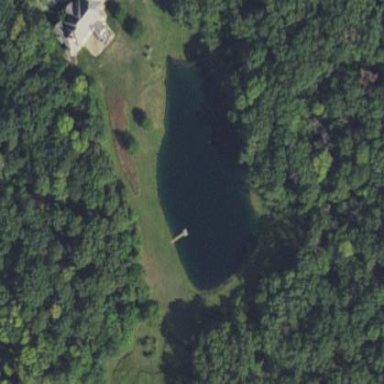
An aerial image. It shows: Serene pond surrounded by nature.